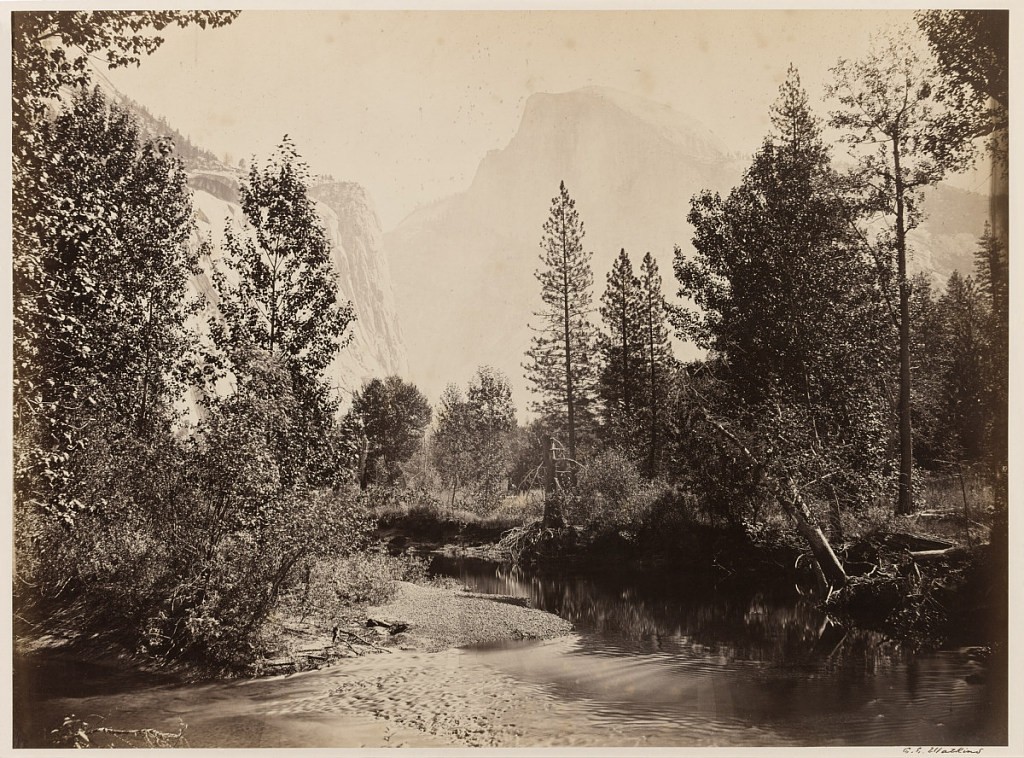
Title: Half Dome, 4967 feet, Yosemite
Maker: Carleton E. Watkins, American, 1829 – 1916
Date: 1861–66
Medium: Albumen silver print
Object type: Photograph
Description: Landscape featuring wooded area, river, and mountains in the background.